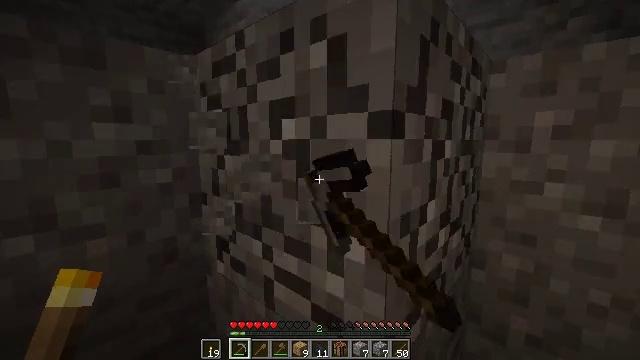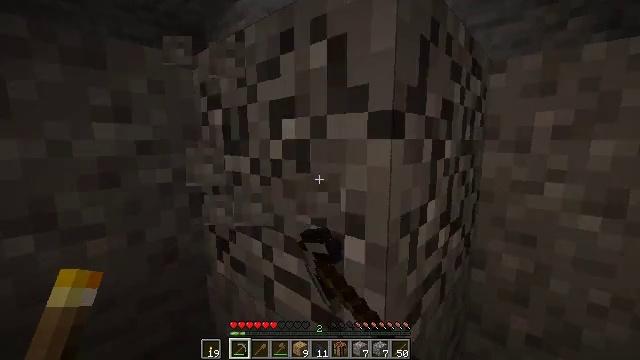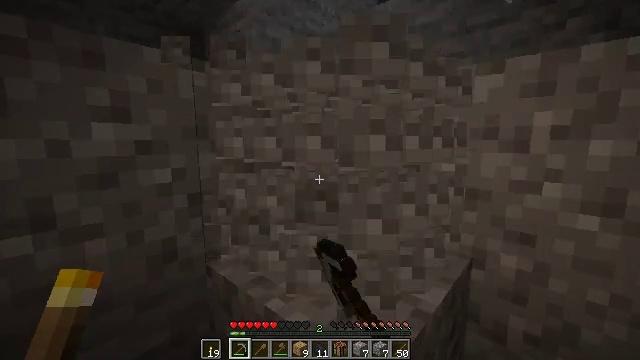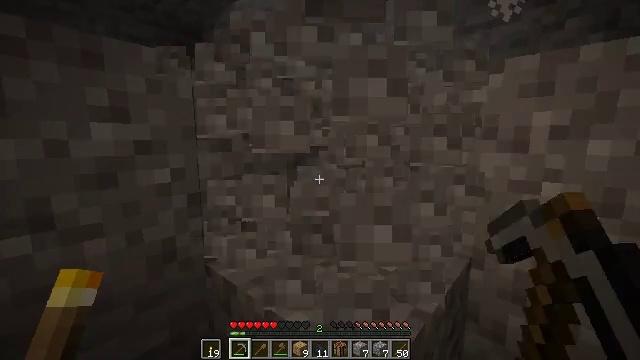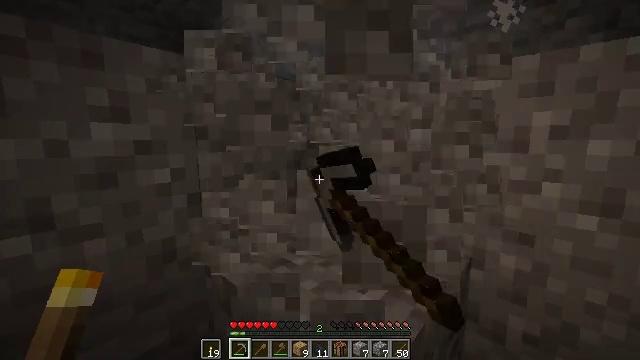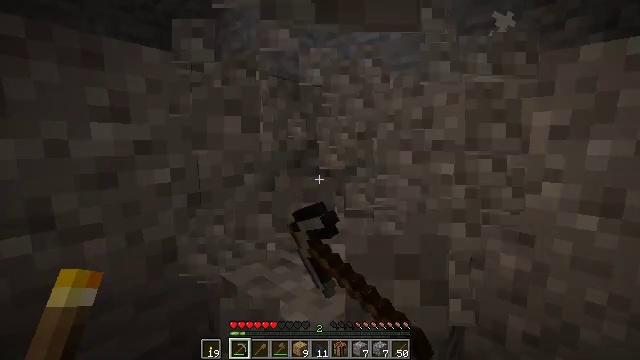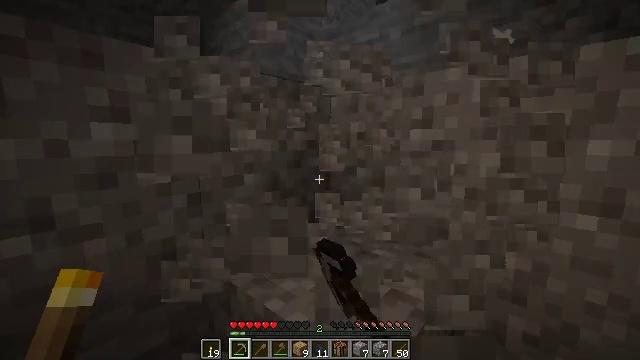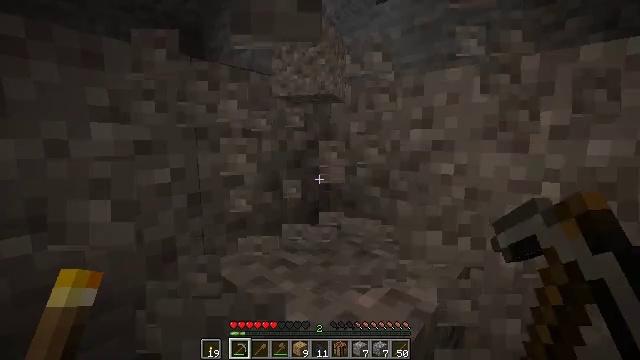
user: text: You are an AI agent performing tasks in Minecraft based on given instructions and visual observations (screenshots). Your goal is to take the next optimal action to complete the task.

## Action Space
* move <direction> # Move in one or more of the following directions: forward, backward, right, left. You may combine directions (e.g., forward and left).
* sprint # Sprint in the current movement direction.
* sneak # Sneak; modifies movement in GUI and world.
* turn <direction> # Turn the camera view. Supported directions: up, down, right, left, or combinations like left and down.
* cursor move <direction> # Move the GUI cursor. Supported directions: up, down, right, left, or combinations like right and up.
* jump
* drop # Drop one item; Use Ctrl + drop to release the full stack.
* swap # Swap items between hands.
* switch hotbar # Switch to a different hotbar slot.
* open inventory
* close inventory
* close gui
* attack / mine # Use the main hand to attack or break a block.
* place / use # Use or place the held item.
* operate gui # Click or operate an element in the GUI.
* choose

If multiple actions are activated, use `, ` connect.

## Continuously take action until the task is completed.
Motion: motion action
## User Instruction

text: Gather gravel by digging.
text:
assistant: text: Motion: attack / mine
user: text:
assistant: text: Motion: attack / mine
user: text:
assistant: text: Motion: attack / mine
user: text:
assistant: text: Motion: attack / mine
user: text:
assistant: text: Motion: attack / mine
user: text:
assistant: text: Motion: attack / mine
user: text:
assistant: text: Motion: attack / mine
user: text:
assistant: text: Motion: attack / mine